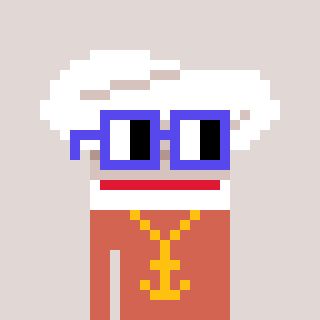
a pixel art character with square blue glasses, a chef hat-shaped head and a peachy-colored body on a warm background